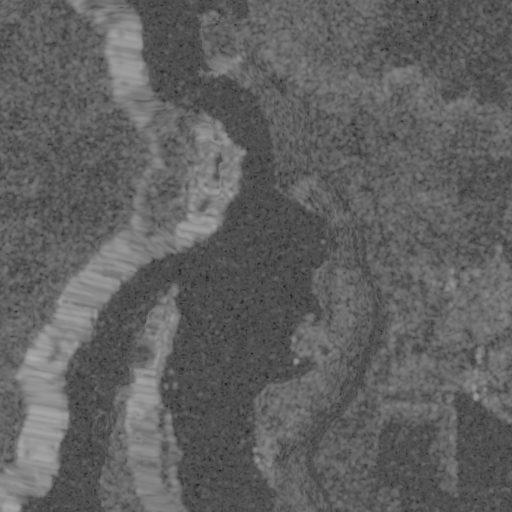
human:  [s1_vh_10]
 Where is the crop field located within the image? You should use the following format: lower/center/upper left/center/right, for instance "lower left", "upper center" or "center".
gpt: The crop field is located in the right of the image.
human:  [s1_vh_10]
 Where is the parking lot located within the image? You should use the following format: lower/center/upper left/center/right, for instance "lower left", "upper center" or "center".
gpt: The parking lot is located in the lower center of the image.
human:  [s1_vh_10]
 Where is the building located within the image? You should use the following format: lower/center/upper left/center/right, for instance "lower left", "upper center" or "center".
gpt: The building is located in the lower right of the image.
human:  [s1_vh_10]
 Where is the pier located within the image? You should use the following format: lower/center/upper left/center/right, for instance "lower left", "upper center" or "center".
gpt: The pier is located in the lower center of the image.
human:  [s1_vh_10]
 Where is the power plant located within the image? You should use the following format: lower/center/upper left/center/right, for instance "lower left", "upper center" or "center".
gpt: There is no power plant in the image.

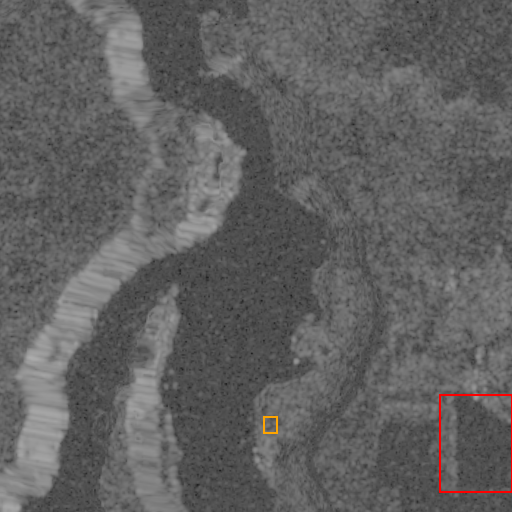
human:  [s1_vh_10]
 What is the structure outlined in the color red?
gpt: The structure outlined in red is a crop field.
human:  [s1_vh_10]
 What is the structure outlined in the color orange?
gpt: The structure outlined in orange is a parking lot.
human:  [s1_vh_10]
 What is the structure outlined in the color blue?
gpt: There is no blue outline.